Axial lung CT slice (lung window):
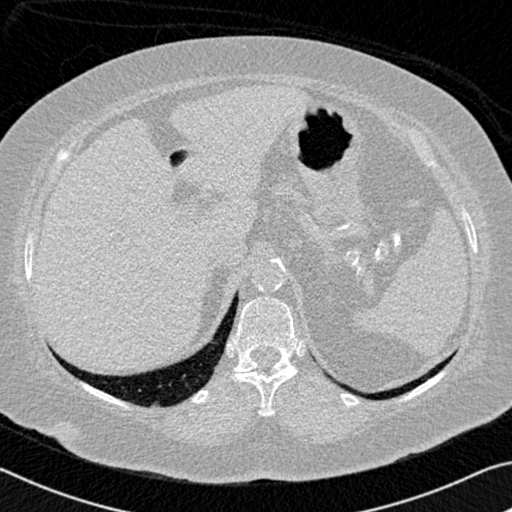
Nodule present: no